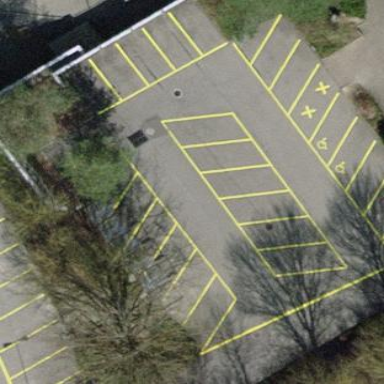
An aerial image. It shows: Street-side parking area with asphalt surface.